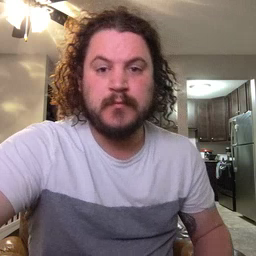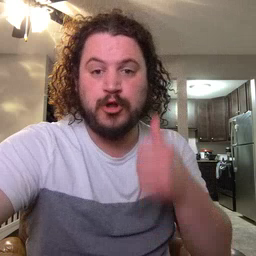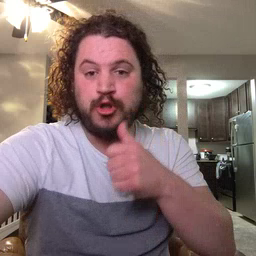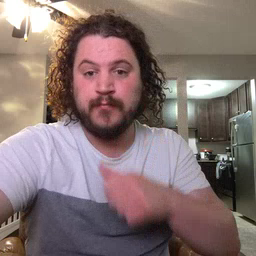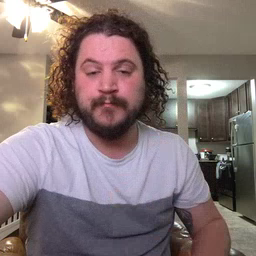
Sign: girl